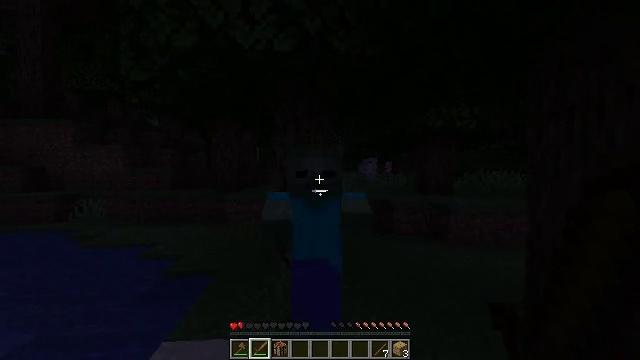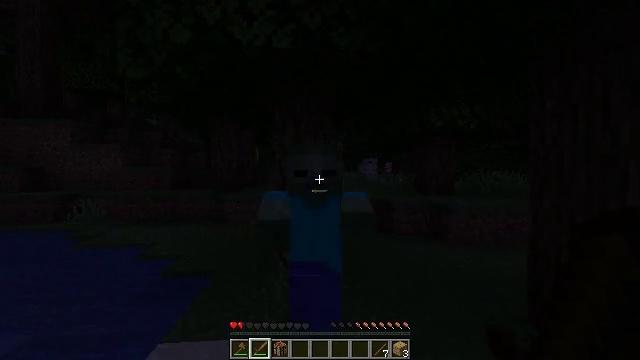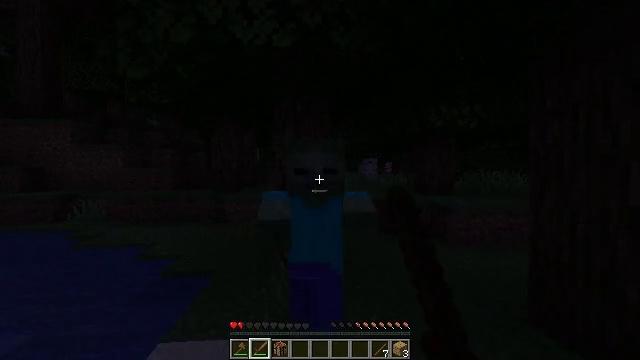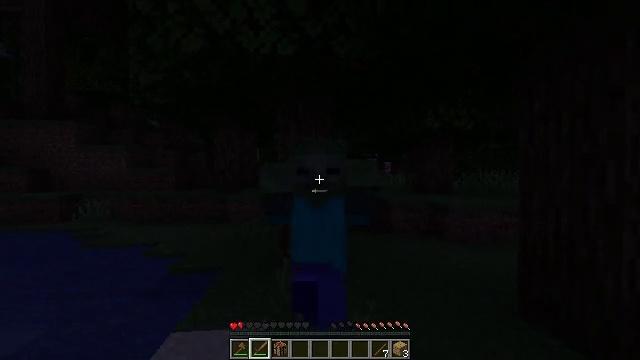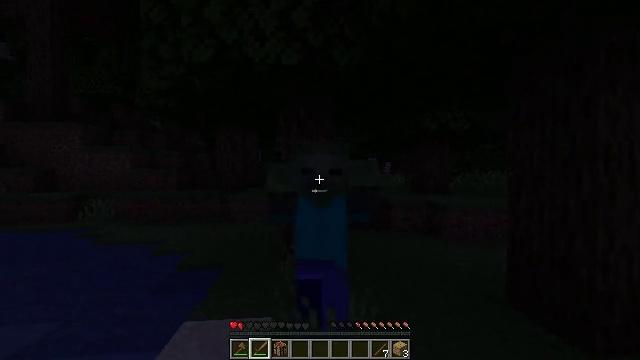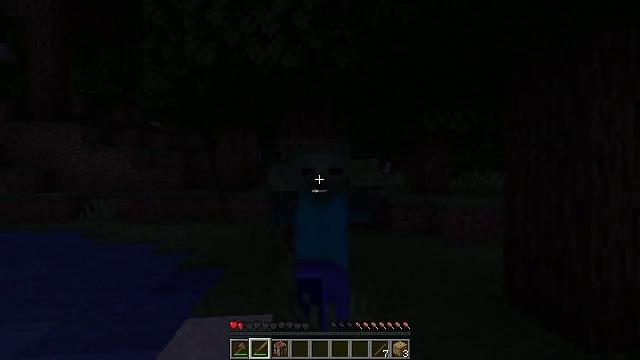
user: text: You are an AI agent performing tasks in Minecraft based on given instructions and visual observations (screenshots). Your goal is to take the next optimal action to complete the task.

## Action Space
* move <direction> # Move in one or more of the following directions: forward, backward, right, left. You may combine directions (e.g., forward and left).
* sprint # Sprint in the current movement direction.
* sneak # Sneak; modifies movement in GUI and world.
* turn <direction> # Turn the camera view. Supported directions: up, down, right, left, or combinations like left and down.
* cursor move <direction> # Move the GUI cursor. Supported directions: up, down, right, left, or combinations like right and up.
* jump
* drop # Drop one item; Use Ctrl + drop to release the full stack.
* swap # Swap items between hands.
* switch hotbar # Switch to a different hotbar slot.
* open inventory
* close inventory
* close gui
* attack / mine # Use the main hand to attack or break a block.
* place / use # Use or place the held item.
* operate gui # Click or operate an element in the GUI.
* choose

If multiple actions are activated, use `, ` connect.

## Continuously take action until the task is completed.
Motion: motion action
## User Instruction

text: Kill mobs.
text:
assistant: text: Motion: move back, attack / mine
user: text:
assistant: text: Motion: move back, attack / mine
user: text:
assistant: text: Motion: move back, attack / mine
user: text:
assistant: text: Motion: move back
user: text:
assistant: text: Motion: move back
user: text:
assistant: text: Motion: no_op